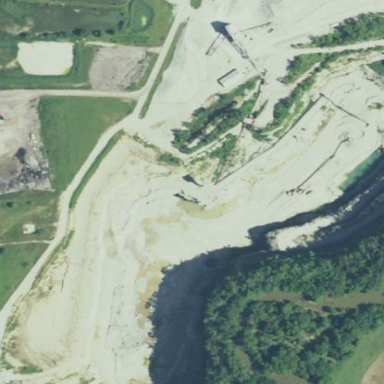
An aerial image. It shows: Quarry used for mining aggregate resources.